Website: crate-barrel
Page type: account-dashboard
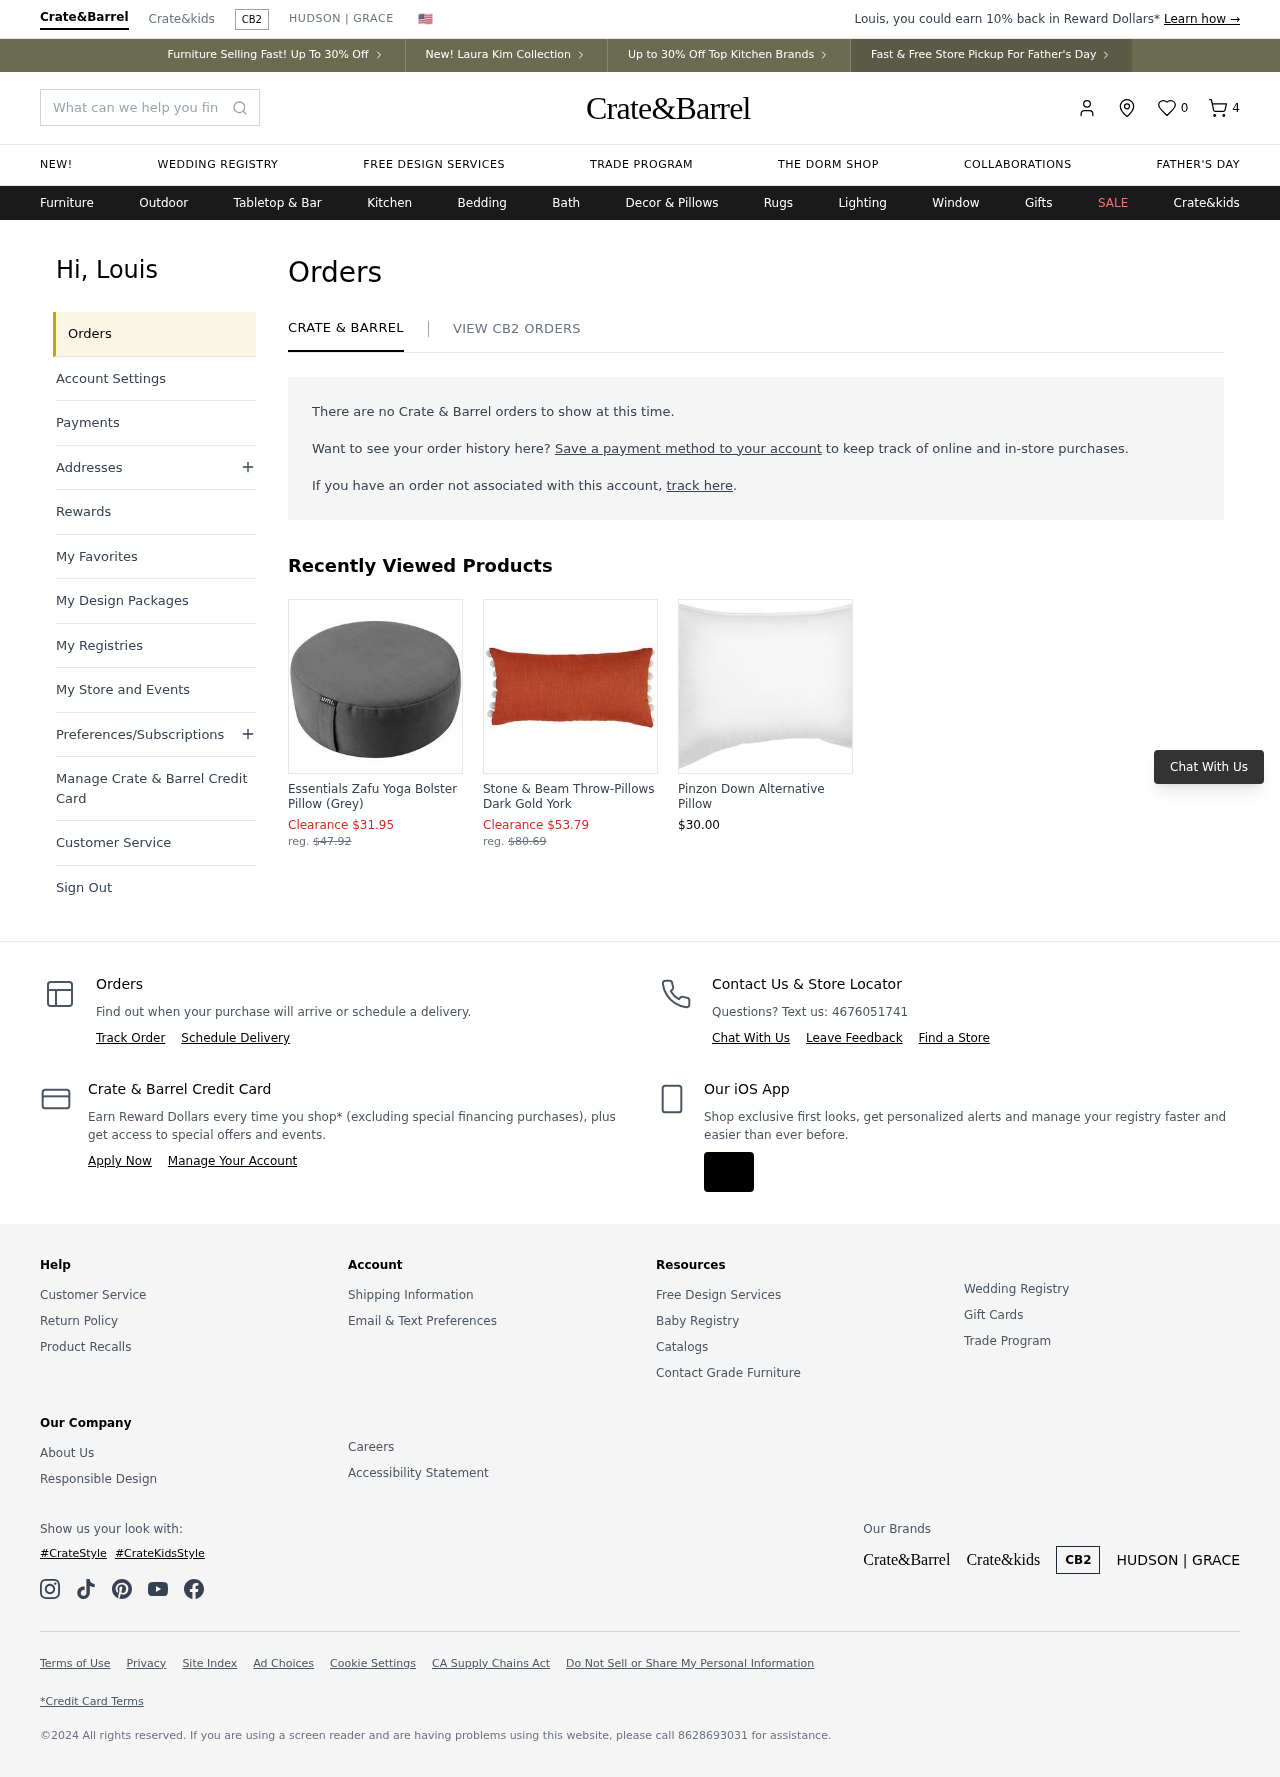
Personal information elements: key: PII_FIRSTNAME
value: Louis
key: PII_PHONE_ALT
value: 8628693031
Product elements: key: PRODUCT1_NAME
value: Essentials Zafu Yoga Bolster Pillow (Grey)
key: PRODUCT1_PRICE
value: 31.95
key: PRODUCT2_NAME
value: Stone & Beam Throw-Pillows Dark Gold York
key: PRODUCT2_PRICE
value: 53.79
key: PRODUCT3_NAME
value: Pinzon Down Alternative Pillow
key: PRODUCT3_PRICE
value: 30
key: PRODUCT1_ORIGINAL_PRICE
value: $47.92
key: PRODUCT2_ORIGINAL_PRICE
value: $80.69
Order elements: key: ORDER_NUM_ITEMS
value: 4
Search elements: key: HEADER_SEARCH
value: What can we help you find?
Other elements: key: FAVORITES_COUNT
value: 0